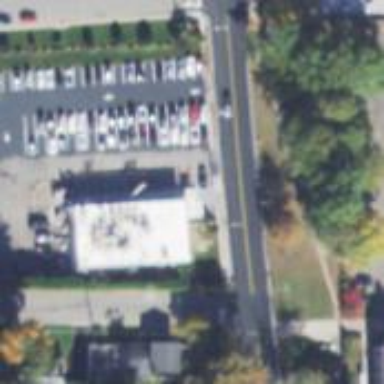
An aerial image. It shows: Healthcare clinic.